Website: apple
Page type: billing-address
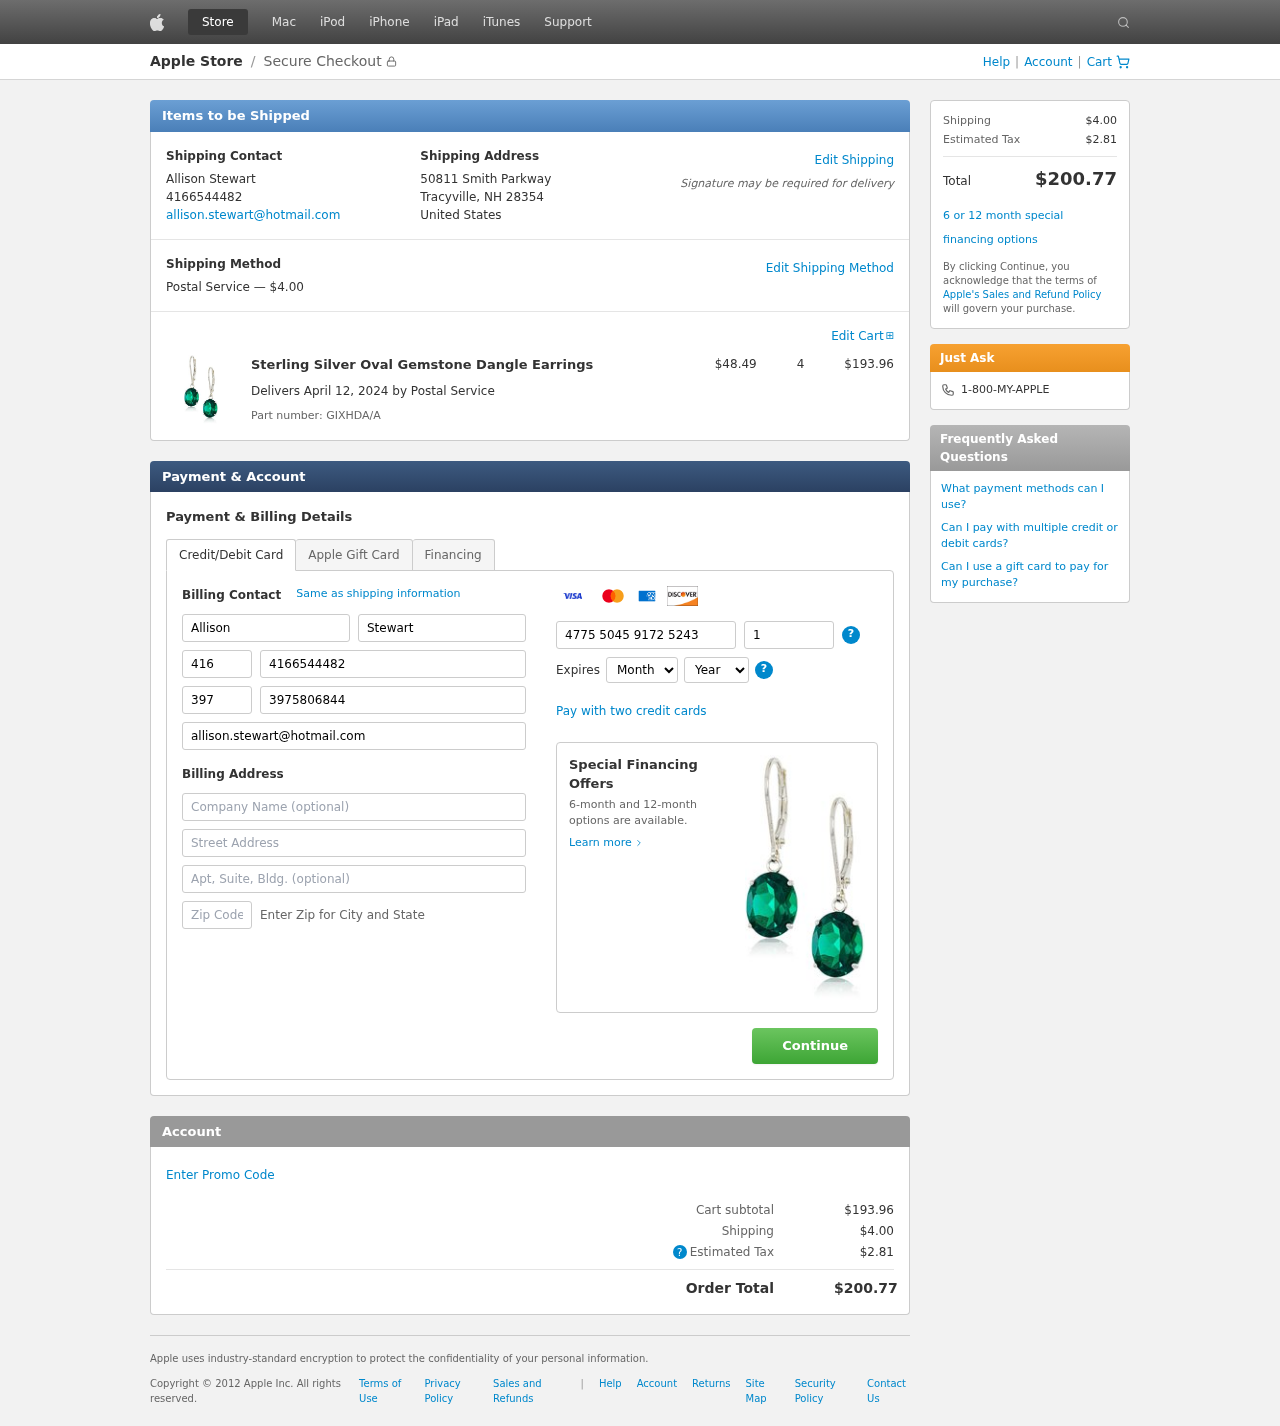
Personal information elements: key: PII_CARD_CVV
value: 162
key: PII_CARD_EXPIRY_MONTH
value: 10
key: PII_CARD_EXPIRY_YEAR
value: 29
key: PII_CARD_NUMBER
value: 4775 5045 9172 5243
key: PII_CITY_STATE_ZIP
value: Tracyville, NH 28354
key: PII_COUNTRY
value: United States
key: PII_EMAIL
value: allison.stewart@hotmail.com
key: PII_FIRSTNAME
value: Allison
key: PII_FULLNAME
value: Allison Stewart
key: PII_LASTNAME
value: Stewart
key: PII_PHONE
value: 4166544482
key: PII_PHONE_ALT
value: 3975806844
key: PII_PHONE_ALT_AREA
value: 397
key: PII_PHONE_AREA
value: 416
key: PII_STREET
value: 50811 Smith Parkway
Product elements: key: PRODUCT1_NAME
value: Sterling Silver Oval Gemstone Dangle Earrings
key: PRODUCT1_PRICE
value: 48.49
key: PRODUCT1_QUANTITY
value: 4
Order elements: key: ORDER_SHIPPING_COST
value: $4.00
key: ORDER_SUBTOTAL
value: $193.96
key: ORDER_DELIVERY_DATE
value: April 12, 2024
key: ORDER_PART_NUMBER
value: GIXHDA/A
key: ORDER_TAX
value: $2.81
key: ORDER_TOTAL
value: $200.77